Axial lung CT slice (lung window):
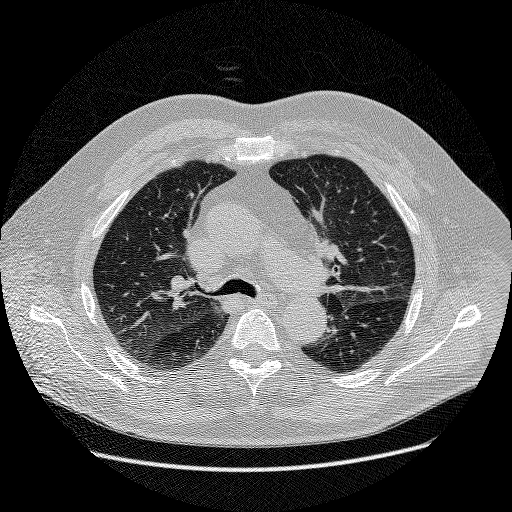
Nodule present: no